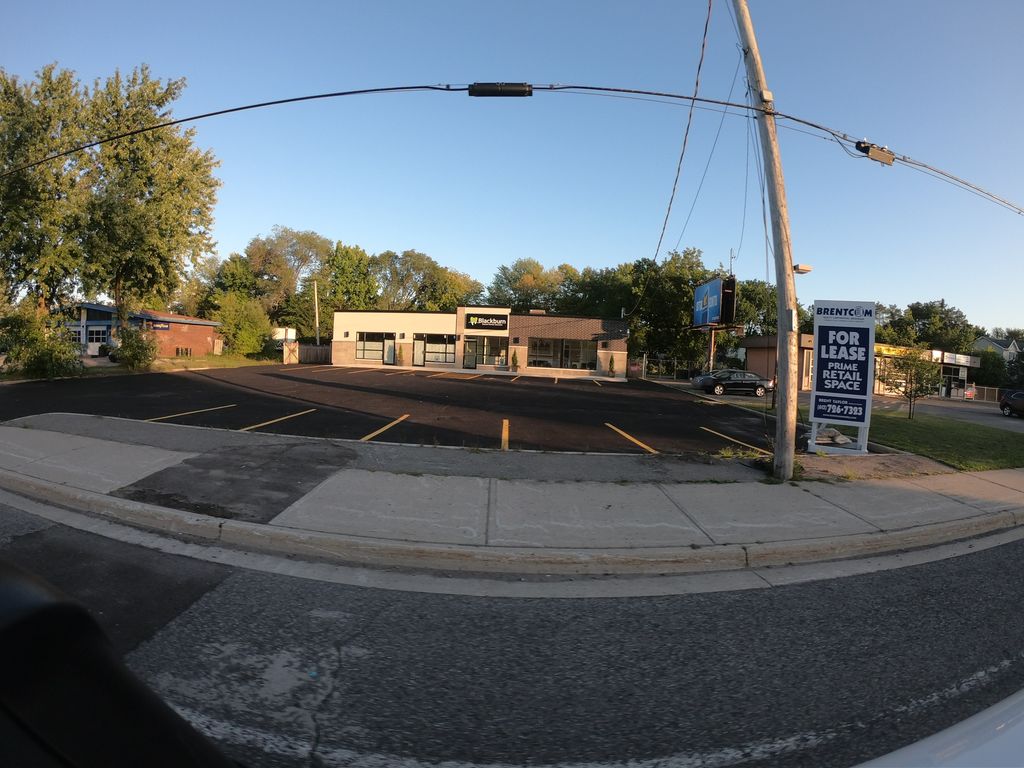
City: ottawa-gatineau